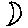
Label: moon